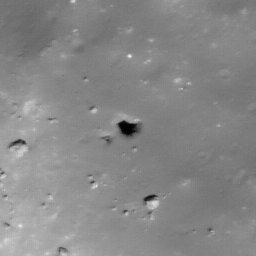
Pit: Jackson 5
Host crater: Jackson
Host type: impact_melt
Lunar coordinates: latitude 22.306, longitude 197.085